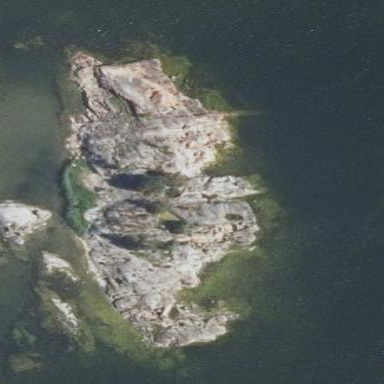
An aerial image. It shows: Islet with natural coastline of bare rock.